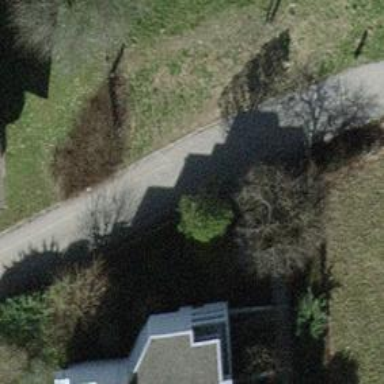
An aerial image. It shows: Residential road with asphalt surface.